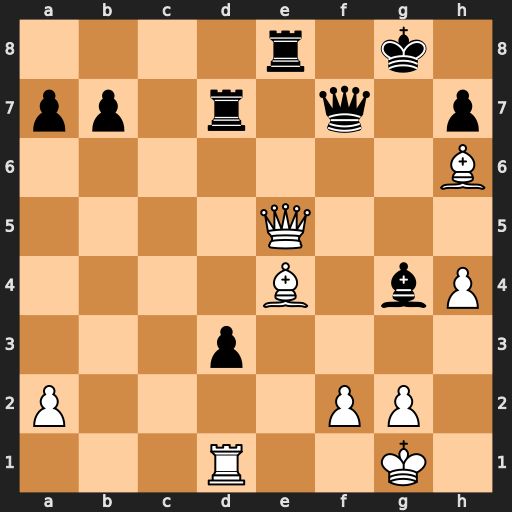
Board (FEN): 4r1k1/pp1r1q1p/7B/4Q3/4B1bP/3p4/P4PP1/3R2K1
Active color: w
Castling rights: -
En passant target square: -
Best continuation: Qg5+ Kh8 Qxg4